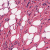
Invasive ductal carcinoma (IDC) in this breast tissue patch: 0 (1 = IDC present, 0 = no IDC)